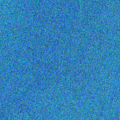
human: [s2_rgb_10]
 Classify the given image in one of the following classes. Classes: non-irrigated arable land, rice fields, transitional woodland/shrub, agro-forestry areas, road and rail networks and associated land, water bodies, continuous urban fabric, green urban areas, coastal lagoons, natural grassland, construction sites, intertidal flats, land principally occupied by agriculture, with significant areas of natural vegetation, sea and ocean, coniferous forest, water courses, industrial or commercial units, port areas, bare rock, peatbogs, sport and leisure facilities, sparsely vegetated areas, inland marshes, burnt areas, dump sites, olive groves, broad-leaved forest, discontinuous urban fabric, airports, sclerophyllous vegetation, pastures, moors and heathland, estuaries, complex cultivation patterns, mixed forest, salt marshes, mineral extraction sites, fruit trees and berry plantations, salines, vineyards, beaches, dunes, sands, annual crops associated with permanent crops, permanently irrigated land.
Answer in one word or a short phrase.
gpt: sea and ocean